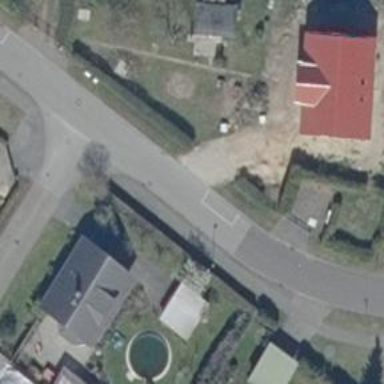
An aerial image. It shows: Asphalt road in living street.